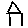
Label: house